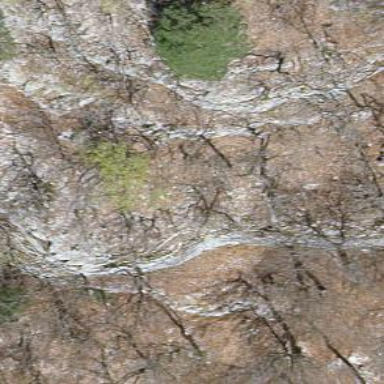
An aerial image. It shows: Natural cliff.